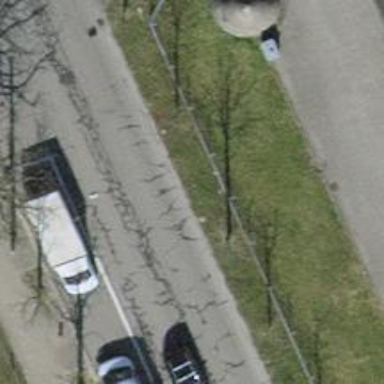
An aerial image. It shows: Avenue lined with trees.